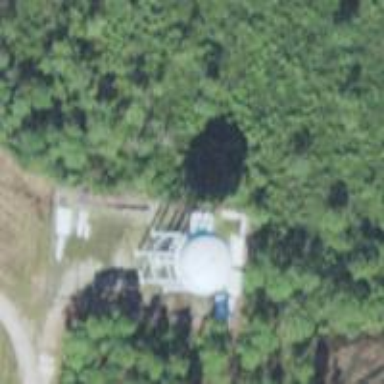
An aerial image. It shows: Water tower that is man-made.